Question: I am using python and PIL to find the centroid and rotation of various rectangles (and squares) in a 640x480 image, similar to this one
So far my code works for a single rectangle in an image.
'''
import Image, math
def find_centroid(im):
width, height = im.size
XX, YY, count = 0, 0, 0
for x in xrange(0, width, 1):
for y in xrange(0, height, 1):
if im.getpixel((x, y)) == 0:
XX += x
YY += y
count += 1
return XX/count, YY/count
#Top Left Vertex
def find_vertex1(im):
width, height = im.size
for y in xrange(0, height, 1):
for x in xrange (0, width, 1):
if im.getpixel((x, y)) == 0:
X1=x
Y1=y
return X1, Y1
#Bottom Left Vertex
def find_vertex2(im):
width, height = im.size
for x in xrange(0, width, 1):
for y in xrange (height-1, 0, -1):
if im.getpixel((x, y)) == 0:
X2=x
Y2=y
return X2, Y2
#Top Right Vertex
def find_vertex3(im):
width, height = im.size
for x in xrange(width-1, 0, -1):
for y in xrange (0, height, 1):
if im.getpixel((x, y)) == 0:
X3=x
Y3=y
return X3, Y3
#Bottom Right Vertex
def find_vertex4 (im):
width, height = im.size
for y in xrange(height-1, 0, -1):
for x in xrange (width-1, 0, -1):
if im.getpixel((x, y)) == 0:
X4=x
Y4=y
return X4, Y4
def find_angle (V1, V2, direction):
side1=math.sqrt(((V1[0]-V2[0])**2))
side2=math.sqrt(((V1[1]-V2[1])**2))
if direction == 0:
return math.degrees(math.atan(side2/side1)), 'Clockwise'
return 90-math.degrees(math.atan(side2/side1)), 'Counter Clockwise'
#Find direction of Rotation; 0 = CW, 1 = CCW
def find_direction (vertices, C):
high=480
for i in range (0,4):
if vertices[i][1]<high:
high = vertices[i][1]
index = i
if vertices[index][0]<C[0]:
return 0
return 1
def main():
im = Image.open('hopperrotated2.png')
im = im.convert('1') # convert image to black and white
print 'Centroid ', find_centroid(im)
print 'Top Left ', find_vertex1 (im)
print 'Bottom Left ', find_vertex2 (im)
print 'Top Right', find_vertex3 (im)
print 'Bottom Right ', find_vertex4 (im)
C = find_centroid (im)
V1 = find_vertex1 (im)
V2 = find_vertex3 (im)
V3 = find_vertex2 (im)
V4 = find_vertex4 (im)
vertices = [V1,V2,V3,V4]
direction = find_direction(vertices, C)
print 'angle: ', find_angle(V1,V2,direction)
if __name__ == '__main__':
main()
'''
Where I am having problems is when there is more than one object in the image.
I know PIL has a find_edges method that gives an image of just the edges, but I have no idea how to use this new edge image to segment the image into the separate objects.
'''
from PIL import Image, ImageFilter
im = Image.open('hopperrotated2.png')
im1 = im.filter(ImageFilter.FIND_EDGES)
im1 = im1.convert('1')
print im1
im1.save("EDGES.jpg")
'''
if I can use the edges to segment the image into individual rectangles then i can just run my first bit of code on each rectangle to get centroid and rotation.
But what would be better is to be able to use the edges to calculate rotation and centroid of each rectangle without needing to split the image up.
Everyone's help is greatly appreciated!
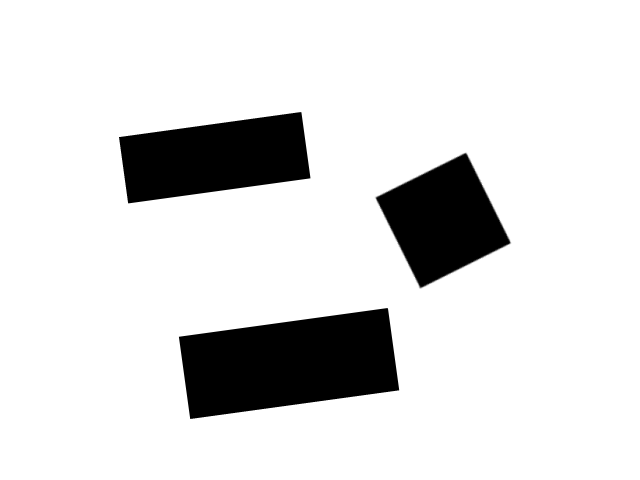
Answer: You need to identify each object before finding the corners. You only need the border of the objects, so you could also reduce your initial input to that. Then it is only a matter of following each distinct border to find your corners, the centroid is directly found after you know each distinct border.
Using the code below, here is what you get (centroid is the red point, the white text is the rotation in degrees):

Note that your input is not binary, so I used a really simple threshold for that. Also, the following code is the simplest way to achieve this, there are faster methods in any decent library.
'''
import sys
import math
from PIL import Image, ImageOps, ImageDraw
orig = ImageOps.grayscale(Image.open(sys.argv[1]))
orig_bin = orig.point(lambda x: 0 if x < 128 else 255)
im = orig_bin.load()
border = Image.new('1', orig.size, 'white')
width, height = orig.size
bim = border.load()
# Keep only border points
for x in xrange(width):
for y in xrange(height):
if im[x, y] == 255:
continue
if im[x+1, y] or im[x-1, y] or im[x, y+1] or im[x, y-1]:
bim[x, y] = 0
else:
bim[x, y] = 255
# Find each border (the trivial dummy way).
def follow_border(im, x, y, used):
work = [(x, y)]
border = []
while work:
x, y = work.pop()
used.add((x, y))
border.append((x, y))
for dx, dy in ((1, 0), (-1, 0), (0, 1), (0, -1),
(1, 1), (-1, -1), (1, -1), (-1, 1)):
px, py = x + dx, y + dy
if im[px, py] == 255 or (px, py) in used:
continue
work.append((px, py))
return border
used = set()
border = []
for x in xrange(width):
for y in xrange(height):
if bim[x, y] == 255 or (x, y) in used:
continue
b = follow_border(bim, x, y, used)
border.append(b)
# Find the corners and centroid of each rectangle.
rectangle = []
for b in border:
xmin, xmax, ymin, ymax = width, 0, height, 0
mean_x, mean_y = 0, 0
b = sorted(b)
top_left, bottom_right = b[0], b[-1]
for x, y in b:
mean_x += x
mean_y += y
centroid = (mean_x / float(len(b)), mean_y / float(len(b)))
b = sorted(b, key=lambda x: x[1])
curr = 0
while b[curr][1] == b[curr + 1][1]:
curr += 1
top_right = b[curr]
curr = len(b) - 1
while b[curr][1] == b[curr - 1][1]:
curr -= 1
bottom_left = b[curr]
rectangle.append([
[top_left, top_right, bottom_right, bottom_left], centroid])
result = orig.convert('RGB')
draw = ImageDraw.Draw(result)
for corner, centroid in rectangle:
draw.line(corner + [corner[0]], fill='red', width=2)
cx, cy = centroid
draw.ellipse((cx - 2, cy - 2, cx + 2, cy + 2), fill='red')
rotation = math.atan2(corner[0][1] - corner[1][1],
corner[1][0] - corner[0][0])
rdeg = math.degrees(rotation)
draw.text((cx + 10, cy), text='%.2f' % rdeg)
result.save(sys.argv[2])
'''